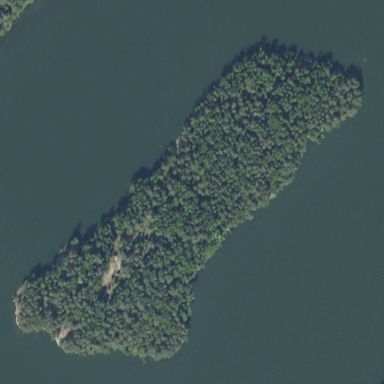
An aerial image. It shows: Island covered with woodland.